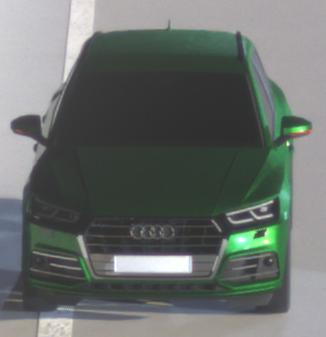
Make: Audi
Model: Q5 45 TFSI
Detailed model: Q5 (FY)
Model produced from: 2019/01
Model produced until: 2019/05
Doors: 5
Color: green
Road condition: dry road
Daytime: night
Contrast: high contrast